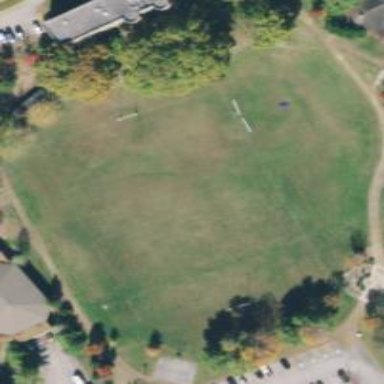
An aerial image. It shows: Recreation ground.